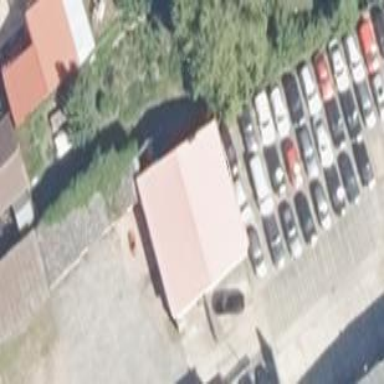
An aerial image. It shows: Fire station building.